Field crop: maize
Growth stage: 2
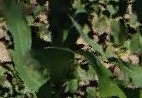
Species: maize